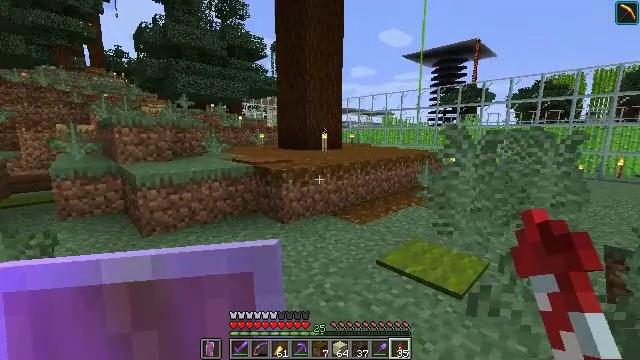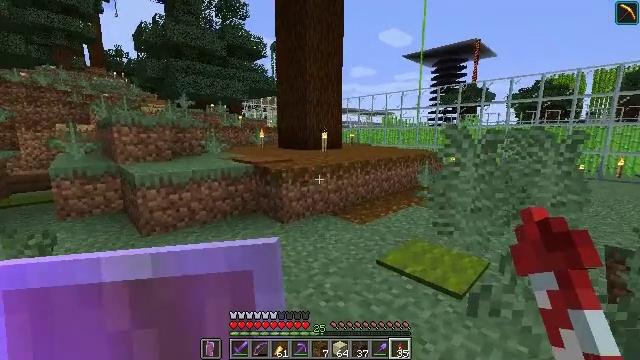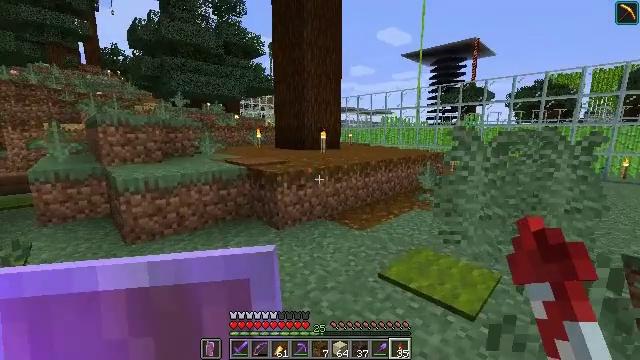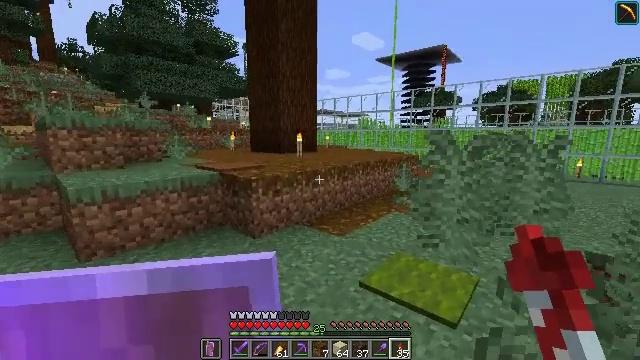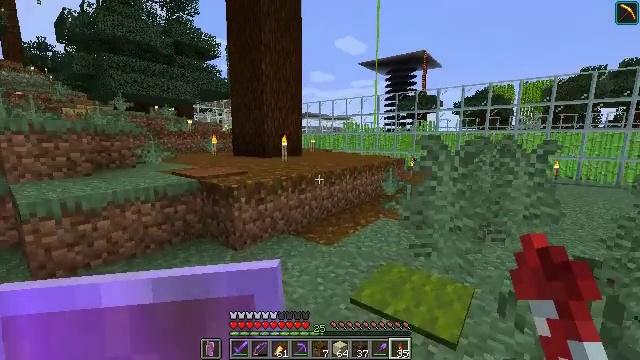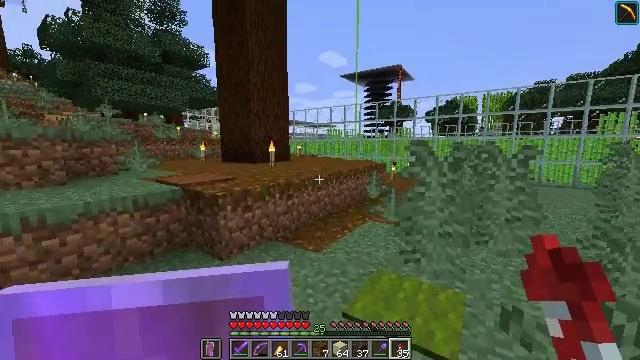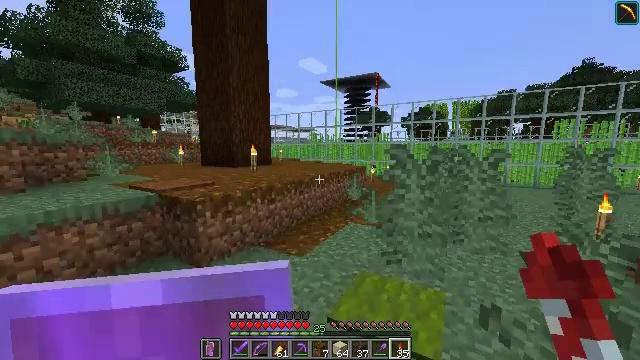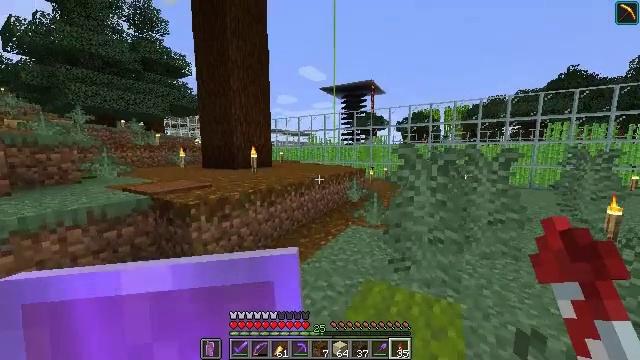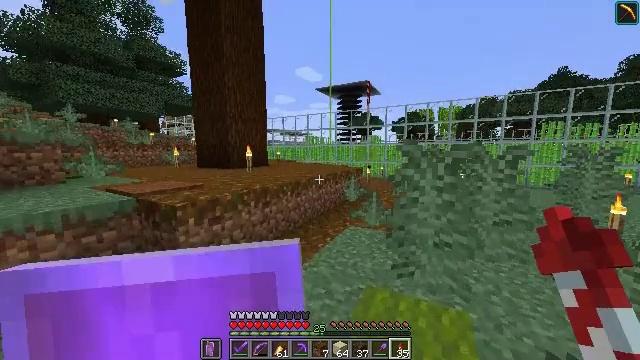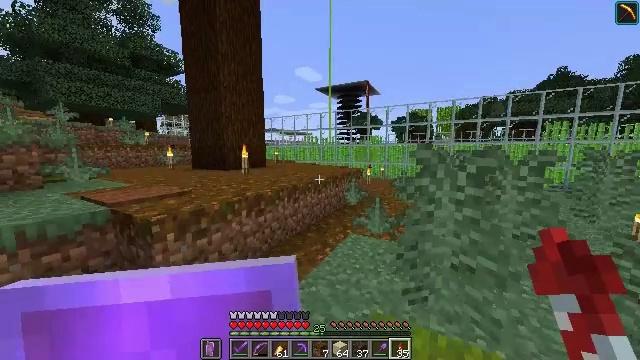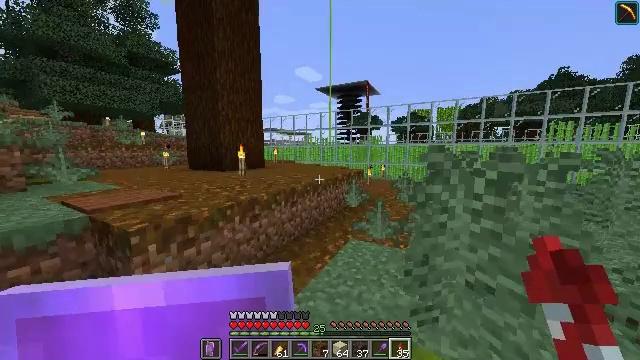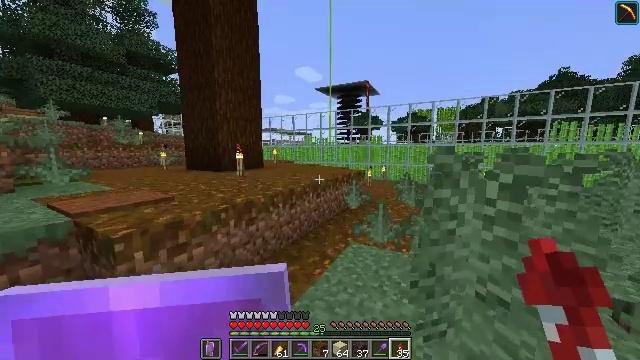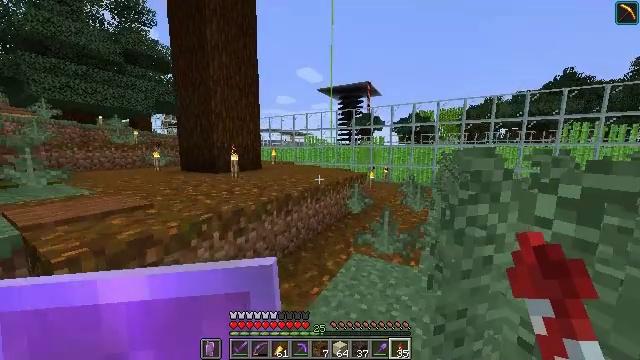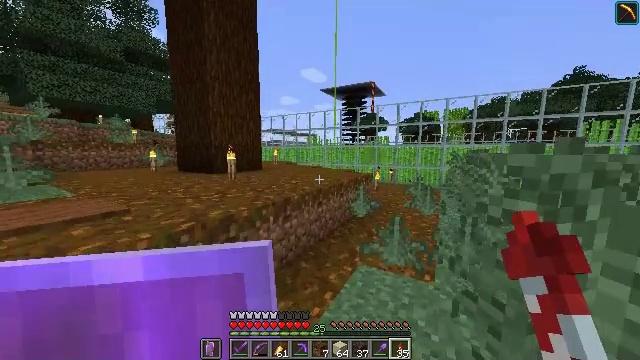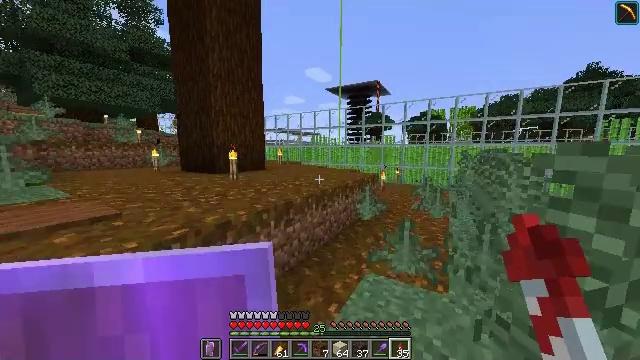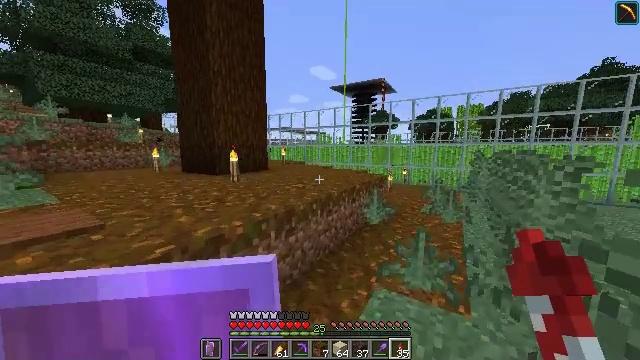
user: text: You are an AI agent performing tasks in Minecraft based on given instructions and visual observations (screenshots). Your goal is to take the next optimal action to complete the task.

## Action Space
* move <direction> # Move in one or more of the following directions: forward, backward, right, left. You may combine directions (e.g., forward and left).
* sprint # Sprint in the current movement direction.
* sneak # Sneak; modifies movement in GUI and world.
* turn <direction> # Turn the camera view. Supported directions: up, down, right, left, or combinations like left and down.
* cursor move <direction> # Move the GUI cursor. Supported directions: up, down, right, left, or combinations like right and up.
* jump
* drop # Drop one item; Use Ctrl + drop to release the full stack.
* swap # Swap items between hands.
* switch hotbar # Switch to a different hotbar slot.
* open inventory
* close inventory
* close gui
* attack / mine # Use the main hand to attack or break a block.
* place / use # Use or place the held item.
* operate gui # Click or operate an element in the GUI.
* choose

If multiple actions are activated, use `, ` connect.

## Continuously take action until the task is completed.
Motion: motion action
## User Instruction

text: Use a crafting table to craft brown dye.
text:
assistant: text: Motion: move forward
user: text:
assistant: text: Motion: move forward
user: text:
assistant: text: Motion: move forward, turn right
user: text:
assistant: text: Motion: move forward, sprint, turn right
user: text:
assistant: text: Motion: move forward, sprint, turn right
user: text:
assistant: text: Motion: move forward, sprint, turn right
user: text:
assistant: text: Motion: move forward, sprint
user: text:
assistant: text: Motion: move forward, sprint
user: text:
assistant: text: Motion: move forward, sprint
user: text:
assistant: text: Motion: move forward, sprint
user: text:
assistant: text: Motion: move forward, sprint
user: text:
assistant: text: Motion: move forward, sprint
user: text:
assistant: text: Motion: move forward, sprint
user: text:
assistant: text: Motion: move forward, sprint, turn left
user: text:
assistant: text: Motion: move forward, sprint, turn left
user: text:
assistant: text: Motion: move forward, sprint, turn left, jump
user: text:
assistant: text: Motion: move forward, sprint, turn left, jump
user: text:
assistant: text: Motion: move forward, sprint, turn left, jump
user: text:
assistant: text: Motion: move forward, sprint, turn left, jump
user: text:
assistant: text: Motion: move forward, sprint, turn left, jump
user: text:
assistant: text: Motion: move forward, sprint, turn left, jump
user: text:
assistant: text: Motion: move forward, sprint, turn left
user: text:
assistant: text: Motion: move forward, sprint, turn left
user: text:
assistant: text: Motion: move forward, sprint, turn left
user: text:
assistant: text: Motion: move forward, sprint, turn left, jump
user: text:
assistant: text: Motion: move forward, sprint, jump
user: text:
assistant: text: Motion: move forward, sprint, jump
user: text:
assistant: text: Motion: move forward, sprint, jump
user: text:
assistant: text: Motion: move forward, sprint, jump
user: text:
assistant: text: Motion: move forward, sprint, jump